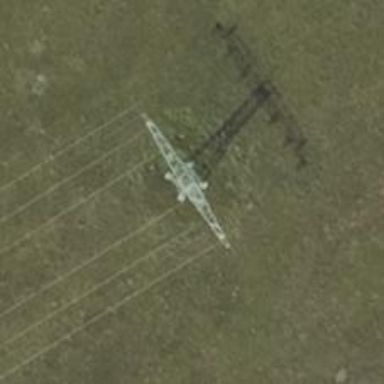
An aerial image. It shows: Power tower.